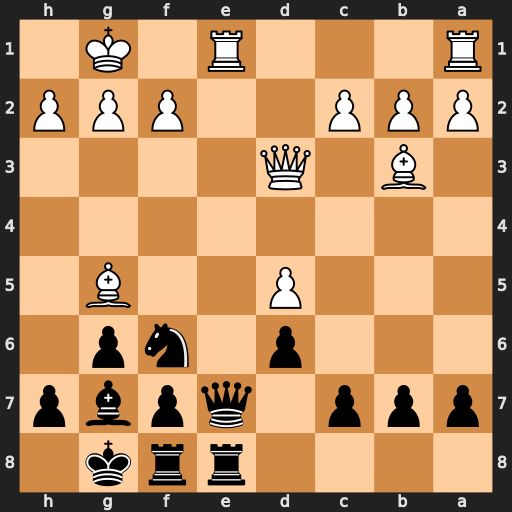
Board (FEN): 4rrk1/ppp1qpbp/3p1np1/3P2B1/8/1B1Q4/PPP2PPP/R3R1K1
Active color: b
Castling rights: -
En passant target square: -
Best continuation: Qxe1+ Rxe1 Rxe1+